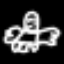
Label: frog